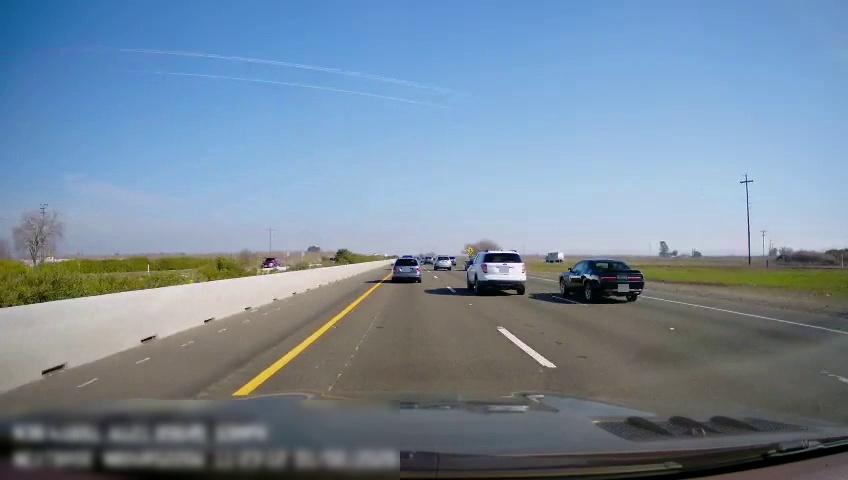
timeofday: Day
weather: Sunny
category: Drivable Space
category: Vehicles | Car
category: Vehicles | SUV
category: Vehicles | Car
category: Vehicles | Car
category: Vehicles | SUV
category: Vehicles | SUV
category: Vehicles | SUV
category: Lanes | Current Lane
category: Lanes | Current Lane
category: Lanes | Alternate Lane
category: Lanes | Alternate Lane